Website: apple
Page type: delivery-shipping
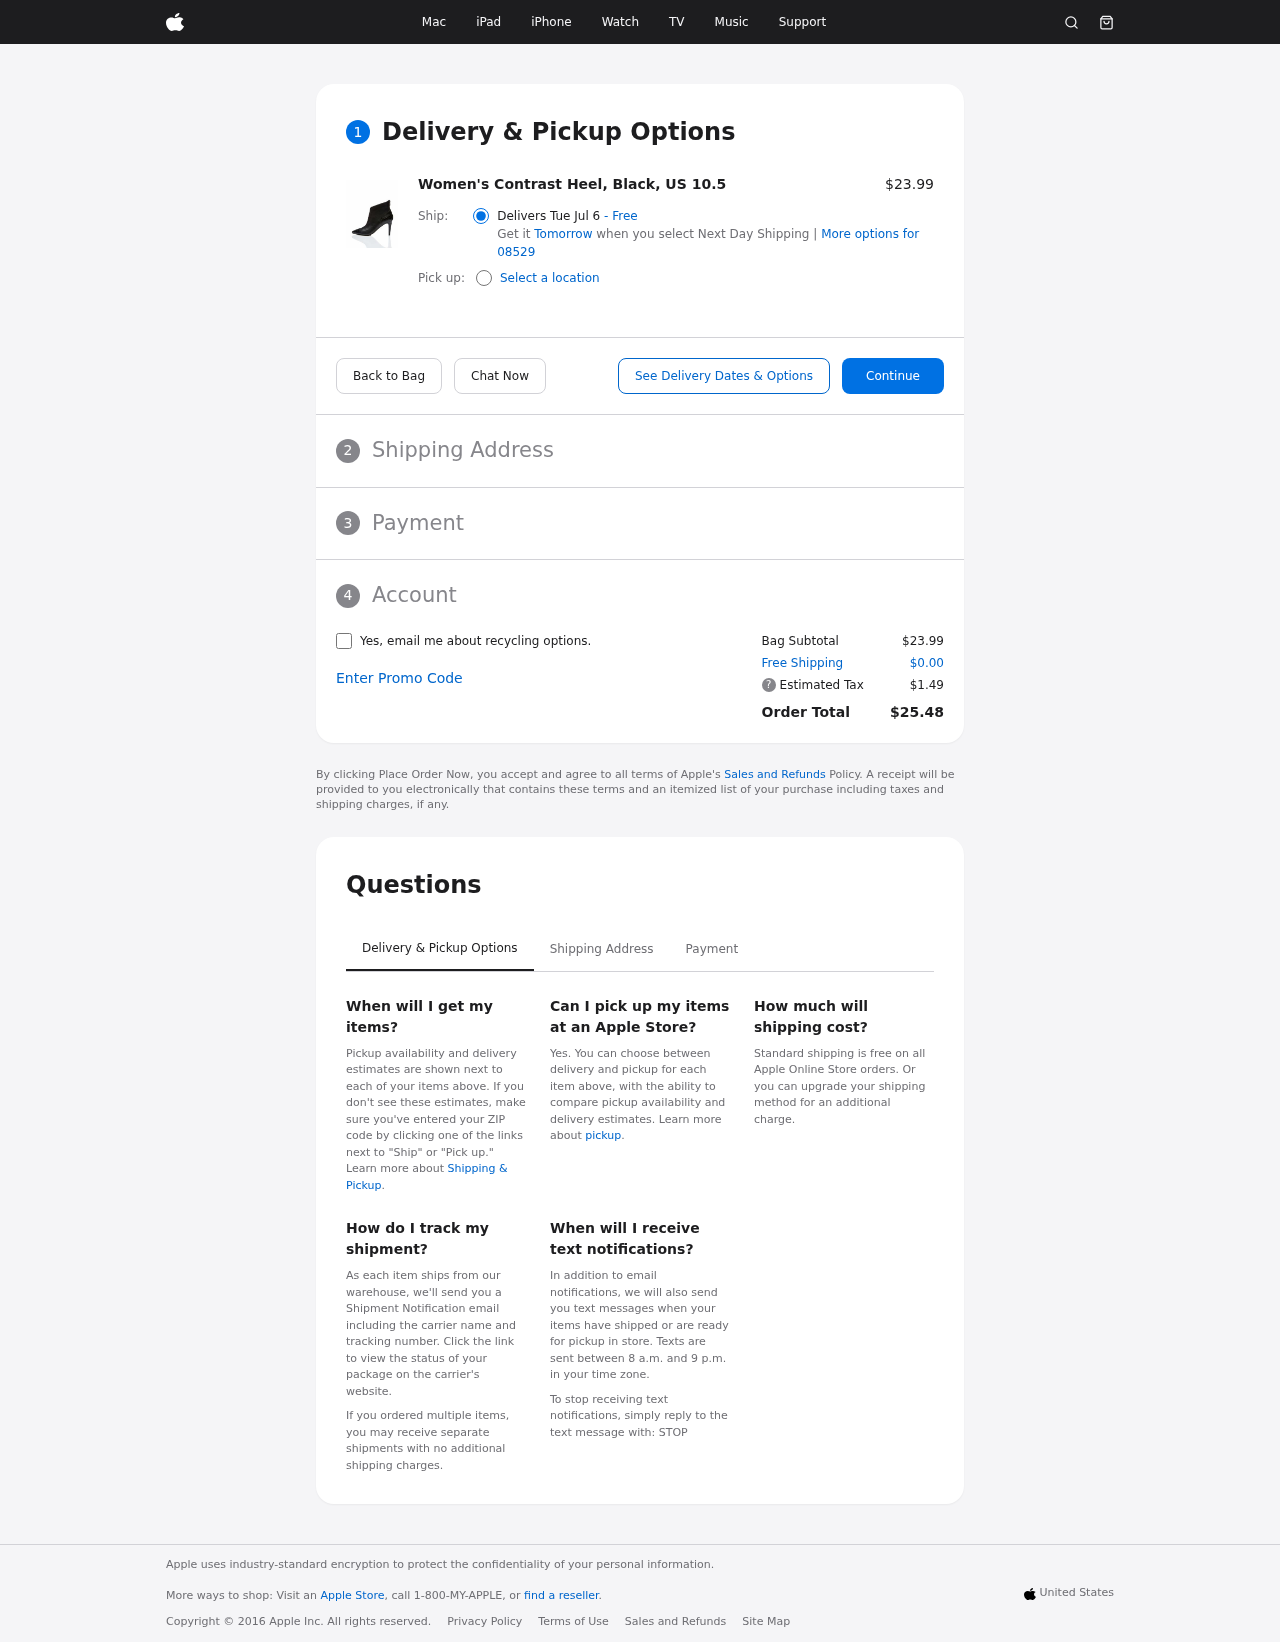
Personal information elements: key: PII_POSTCODE
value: More options for 08529
Product elements: key: PRODUCT1_NAME
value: Women's Contrast Heel, Black, US 10.5
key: PRODUCT1_PRICE
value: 23.99
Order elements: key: ORDER_DELIVERY_DATE
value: Delivers Tue Jul 6
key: ORDER_SUBTOTAL
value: $23.99
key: ORDER_SHIPPING_COST
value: $0.00
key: ORDER_TAX
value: $1.49
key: ORDER_TOTAL
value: $25.48